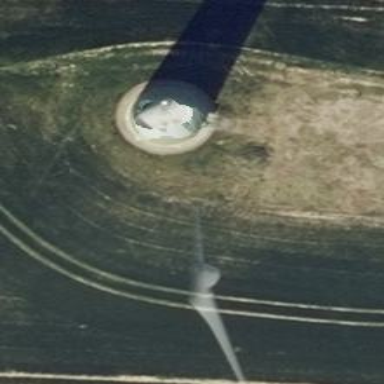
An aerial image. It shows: Wind generator with horizontal axis. The generator is wind turbine.